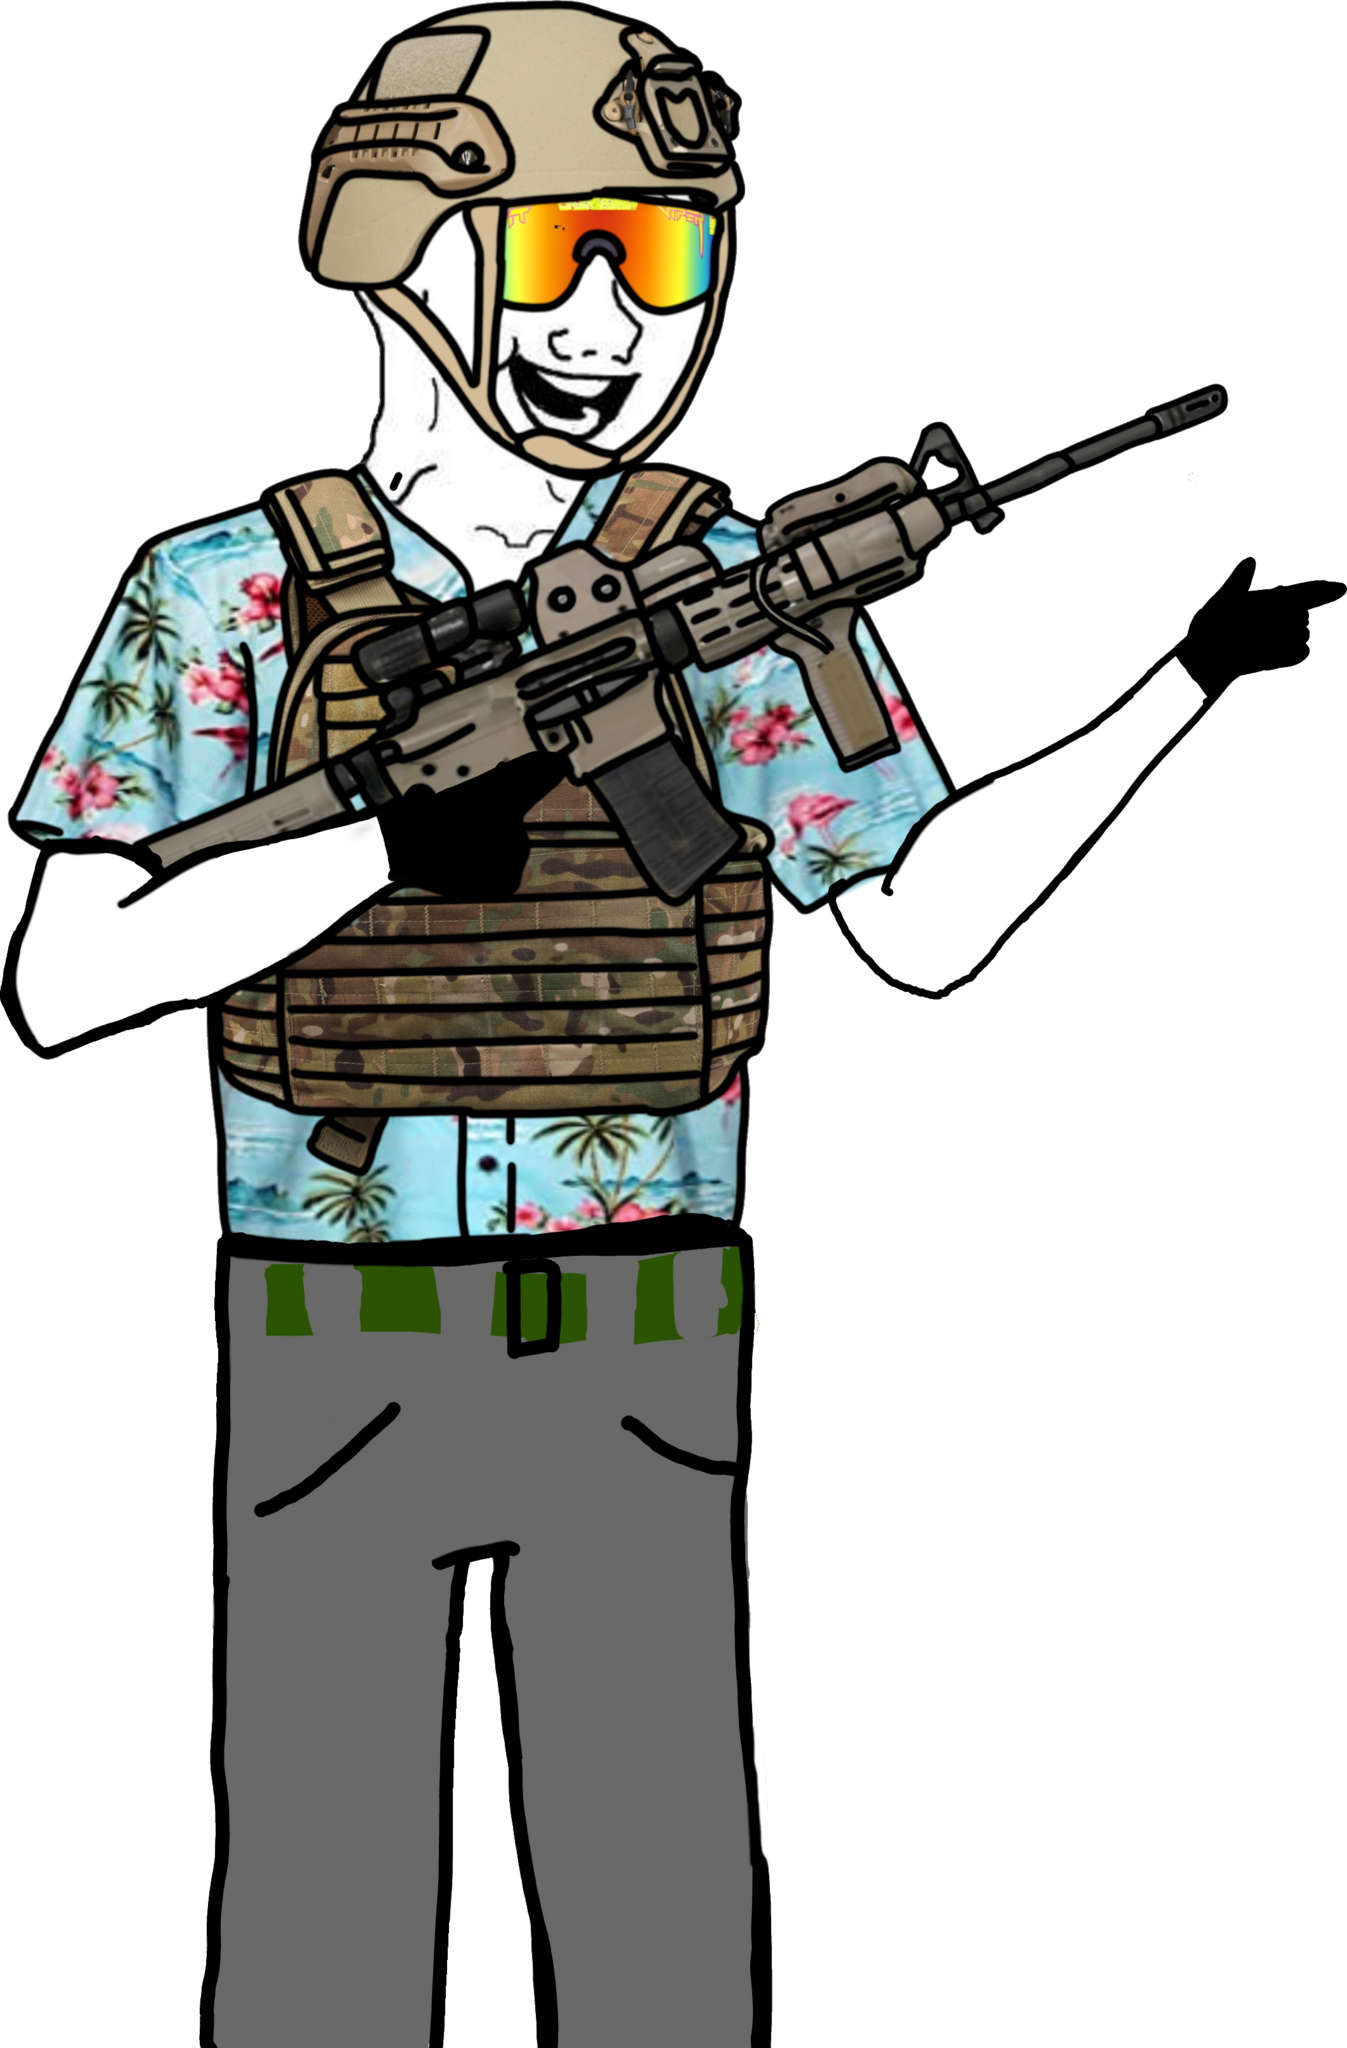
Label: 5_Bloomer